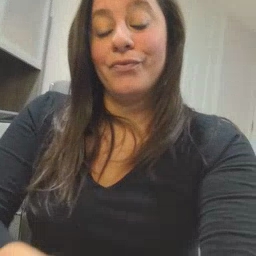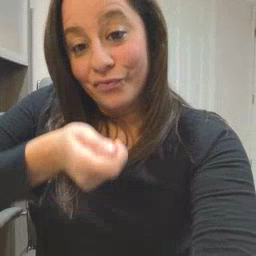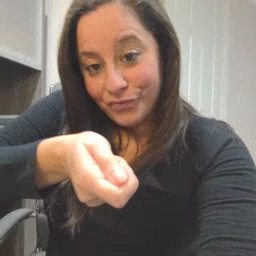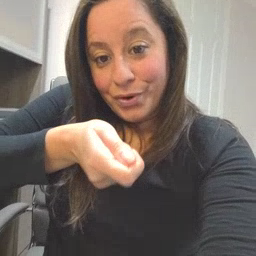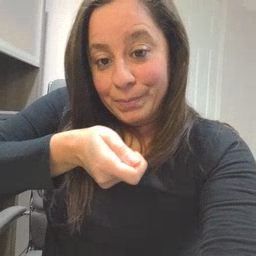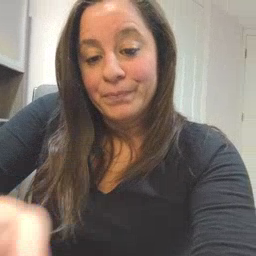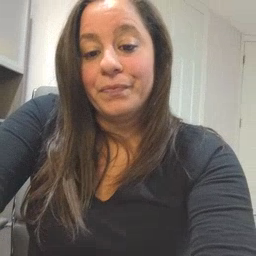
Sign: vacuum